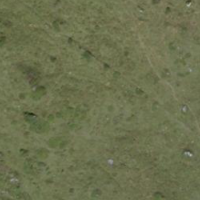
EUNIS habitat code: 24
Species observed at this site:
Coenonympha pamphilus
Gonepteryx rhamni
Yponomeuta evonymella
Vanessa atalanta
Helophilus trivittatus
Apis mellifera
Pieris brassicae
Eristalis pertinax